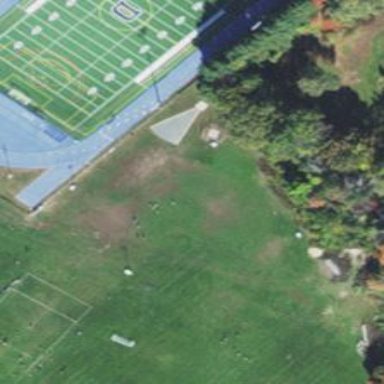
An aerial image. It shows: Lacrosse pitch for leisure sports activities.